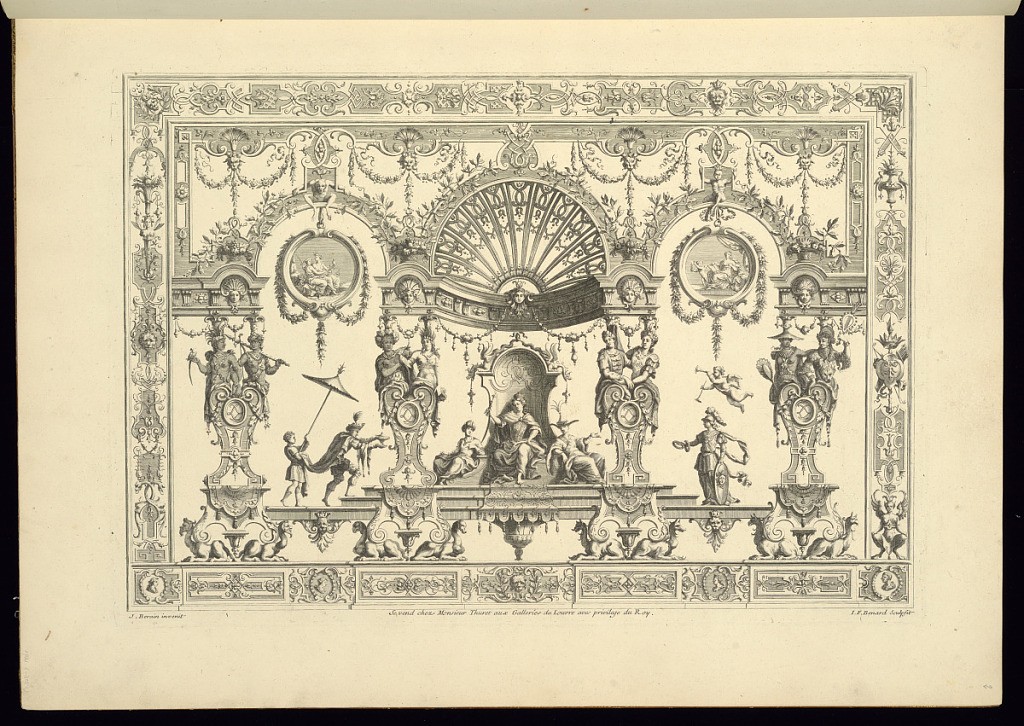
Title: Panel Design of Grotesque Ornamentation
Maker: Jean Berain, the elder, French, 1640-1711
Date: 1711
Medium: Engraving on laid paper
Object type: Bound print
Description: Panel design filled with symmetrical, grotesque ornaments. In the center is a woman in a throne, with figures featuring Asiatic attributes at her side or approaching. Holding up the ornamental architecture are four terms with figural pairs based on the four continents (from left to right: Africa, America, Europe, Asia). The plate is signed and has Thuret's publication information printed at the bottom.